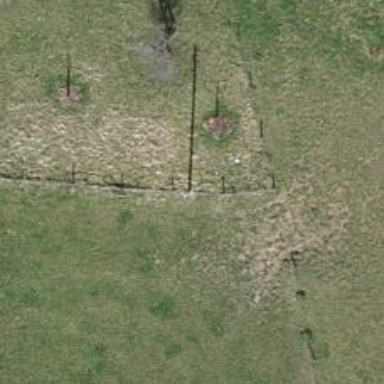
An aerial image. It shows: Power pole.